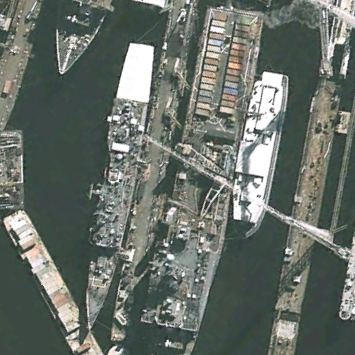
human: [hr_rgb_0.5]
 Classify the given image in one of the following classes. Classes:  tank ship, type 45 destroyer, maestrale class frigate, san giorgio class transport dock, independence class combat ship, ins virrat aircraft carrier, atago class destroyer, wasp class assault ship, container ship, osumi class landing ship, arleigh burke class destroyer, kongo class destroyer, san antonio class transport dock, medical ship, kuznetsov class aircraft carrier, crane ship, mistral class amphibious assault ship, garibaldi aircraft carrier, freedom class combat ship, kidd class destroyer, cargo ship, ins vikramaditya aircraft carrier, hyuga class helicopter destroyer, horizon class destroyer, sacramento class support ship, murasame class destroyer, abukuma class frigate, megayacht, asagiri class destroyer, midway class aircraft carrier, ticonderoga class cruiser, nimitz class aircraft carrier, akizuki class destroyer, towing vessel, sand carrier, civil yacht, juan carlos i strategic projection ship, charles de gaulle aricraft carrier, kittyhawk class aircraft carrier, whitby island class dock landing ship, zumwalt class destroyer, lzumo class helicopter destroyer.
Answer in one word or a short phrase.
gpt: Whitby Island class dock landing ship